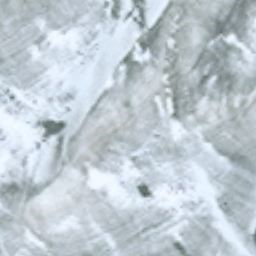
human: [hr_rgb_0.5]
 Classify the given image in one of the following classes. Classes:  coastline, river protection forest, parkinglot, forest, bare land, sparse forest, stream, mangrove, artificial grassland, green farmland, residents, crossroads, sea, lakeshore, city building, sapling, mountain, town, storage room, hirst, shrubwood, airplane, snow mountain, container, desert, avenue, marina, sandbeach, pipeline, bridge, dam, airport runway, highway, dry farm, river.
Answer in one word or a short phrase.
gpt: snow mountain